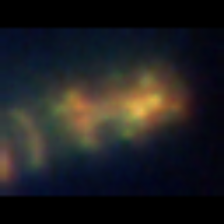
Taxon: Diatom_aggregate
Group: Diatoms